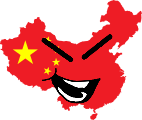
Label: 5_Bloomer